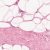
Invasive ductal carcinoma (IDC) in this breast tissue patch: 0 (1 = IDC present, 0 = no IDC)